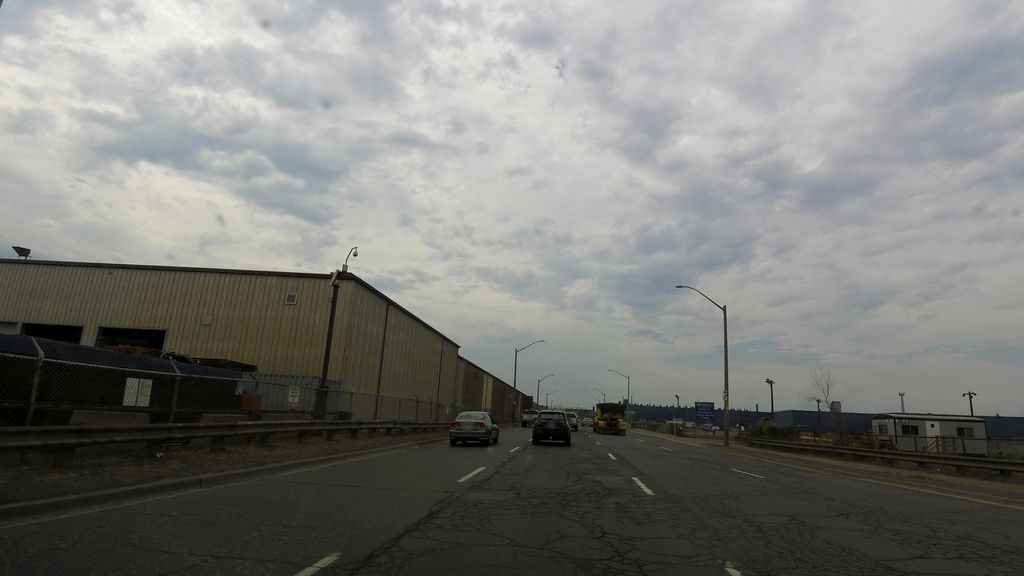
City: hamilton